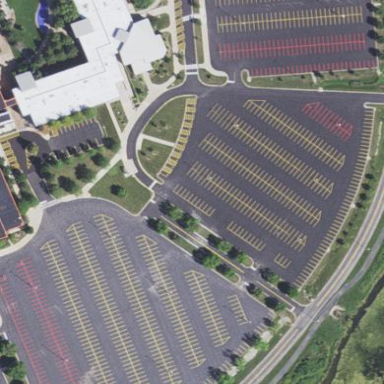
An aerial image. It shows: Parking area.